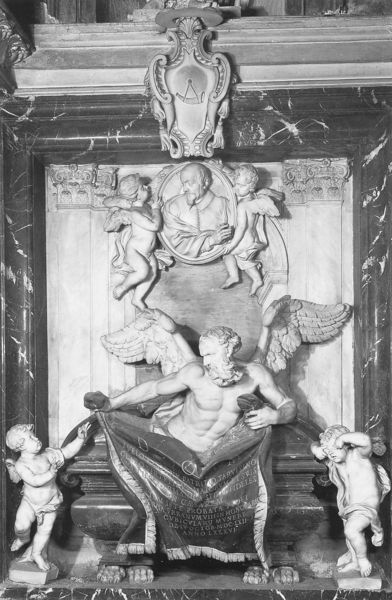
Titel: Denkmal für Giulio Del Corno
Künstler: Ercole Ferrata
Standort: Rom, SS. Nomi di Gesù e Maria (EU - I - Latium)
Schlagwörter: flügel, gott, mann, nackt, schatten, weiß, grau, licht, marmor, schwarz, stuhl, säulen, tuch, bart, wand, arme, rahmen, bildnis, horn, portrait, kirche, fransen, gewand, decke, kinder, engel, putte, statue, relief, klein, ziehen, pilaster, dick, muskeln, medaillon, glaube, weinen, groß, trohn, wappen, grab, macht, putten, putti, spruch, auferstehung, himmelfahrt, grabmal, sarkophag, skulpur, grablege, zirkel, freimaurer, gramal